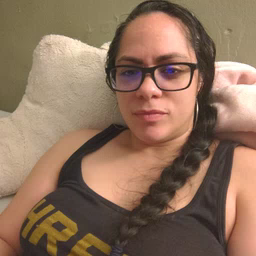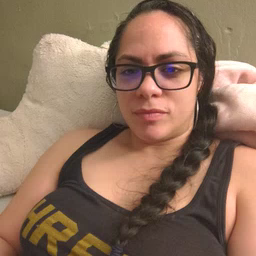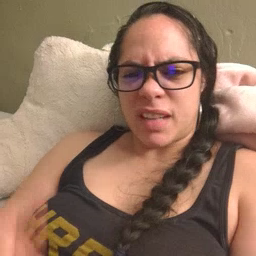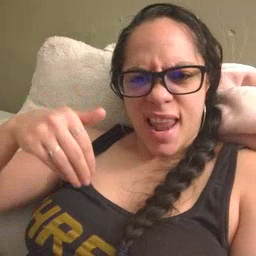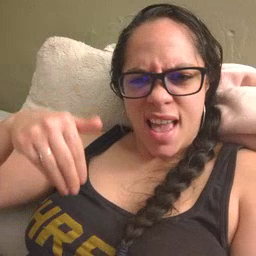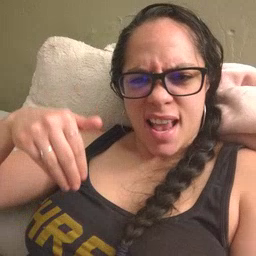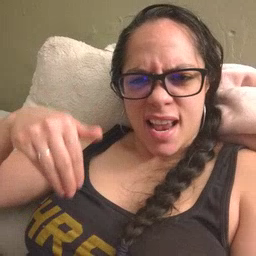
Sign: night